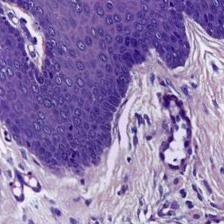
Diagnosis: Normal